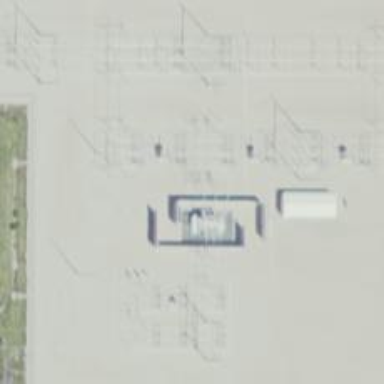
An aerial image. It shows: Switch for power supply.